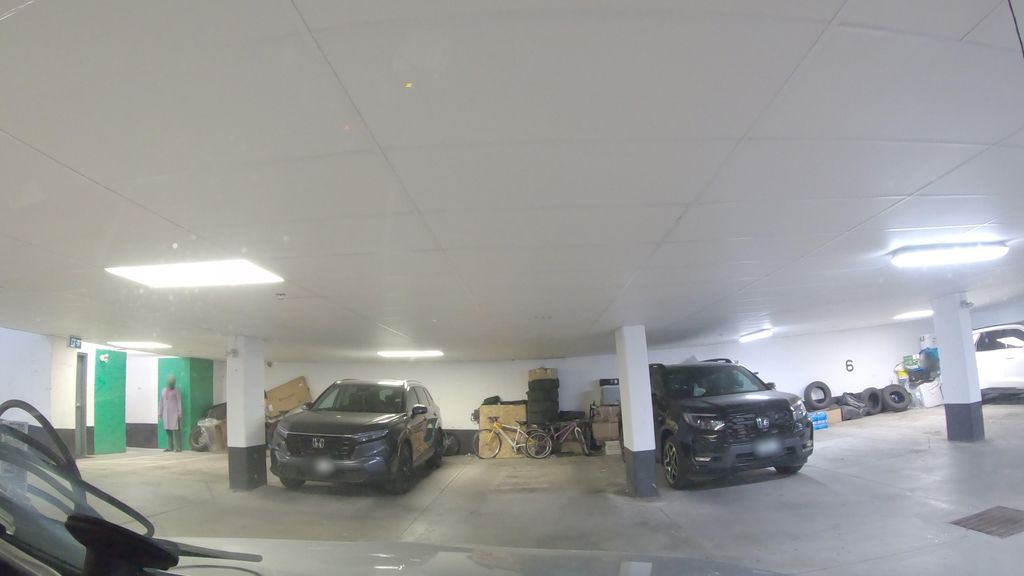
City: toronto